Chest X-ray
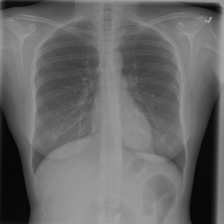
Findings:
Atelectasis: negative
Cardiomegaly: negative
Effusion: negative
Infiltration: negative
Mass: negative
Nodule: negative
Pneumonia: negative
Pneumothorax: negative
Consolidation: negative
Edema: negative
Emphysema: negative
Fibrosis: negative
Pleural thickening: negative
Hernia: negative